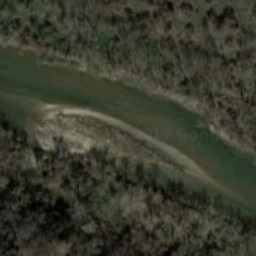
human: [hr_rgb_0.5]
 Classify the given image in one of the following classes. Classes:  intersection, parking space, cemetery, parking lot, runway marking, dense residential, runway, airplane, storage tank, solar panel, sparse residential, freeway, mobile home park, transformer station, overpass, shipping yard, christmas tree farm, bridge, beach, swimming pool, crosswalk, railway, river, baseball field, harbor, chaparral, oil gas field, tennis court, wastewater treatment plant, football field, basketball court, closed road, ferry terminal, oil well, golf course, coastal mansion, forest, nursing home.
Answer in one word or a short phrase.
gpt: river